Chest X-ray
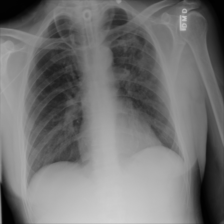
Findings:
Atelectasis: negative
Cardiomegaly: negative
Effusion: negative
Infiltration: positive
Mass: negative
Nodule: negative
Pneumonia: negative
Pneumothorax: negative
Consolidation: negative
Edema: negative
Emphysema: negative
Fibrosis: negative
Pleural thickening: negative
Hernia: negative